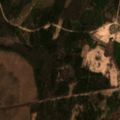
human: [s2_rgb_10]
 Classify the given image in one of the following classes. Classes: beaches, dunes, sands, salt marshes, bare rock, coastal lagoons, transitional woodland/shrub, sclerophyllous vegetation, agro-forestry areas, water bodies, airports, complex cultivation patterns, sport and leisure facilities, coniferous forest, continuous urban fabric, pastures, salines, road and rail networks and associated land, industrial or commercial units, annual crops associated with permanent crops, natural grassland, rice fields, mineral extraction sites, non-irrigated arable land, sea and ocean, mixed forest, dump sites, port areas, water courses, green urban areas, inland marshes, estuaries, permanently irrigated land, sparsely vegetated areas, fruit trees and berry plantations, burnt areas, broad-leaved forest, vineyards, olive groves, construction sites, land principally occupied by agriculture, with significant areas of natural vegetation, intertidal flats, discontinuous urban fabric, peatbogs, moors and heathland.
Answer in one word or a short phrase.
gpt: land principally occupied by agriculture, with significant areas of natural vegetation, coniferous forest, mixed forest, transitional woodland/shrub, peatbogs